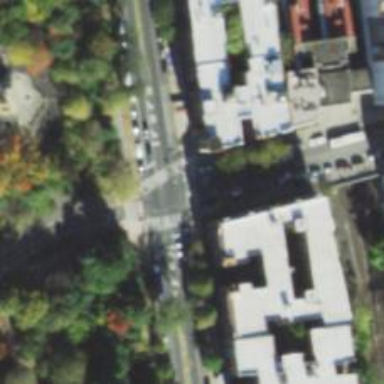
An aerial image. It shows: Asphalt footway with marked zebra crossing.